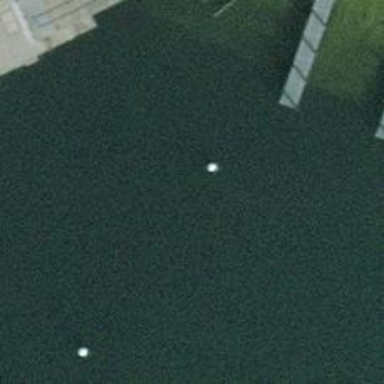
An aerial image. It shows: Man-made buoy.